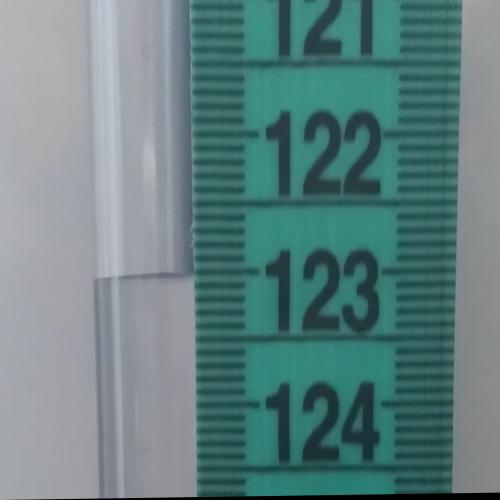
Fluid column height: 123.0 cm